You are looking at a signal-to-image encoding: consecutive vibration samples arranged as the rows of a grayscale square. Diagnose the bearing from this image, choosing from: normal, inner_race, outer_race, ball.
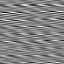
Answer: outer_race